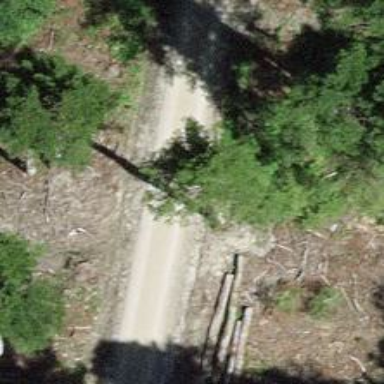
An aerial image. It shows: Unpaved track with grade2 track type.